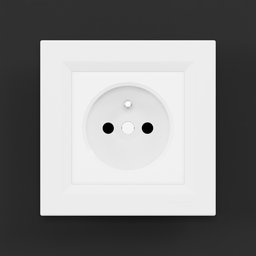
Label: appliances